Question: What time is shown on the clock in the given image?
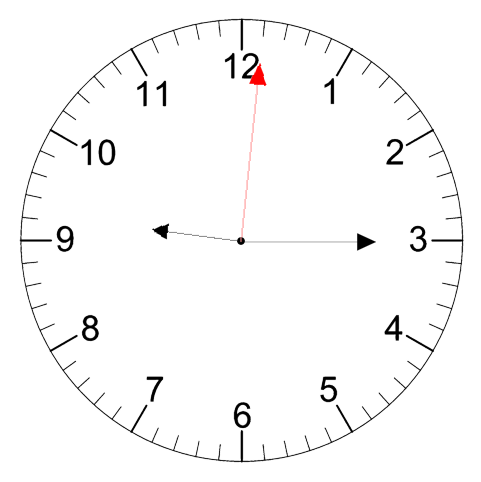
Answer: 09:15:01